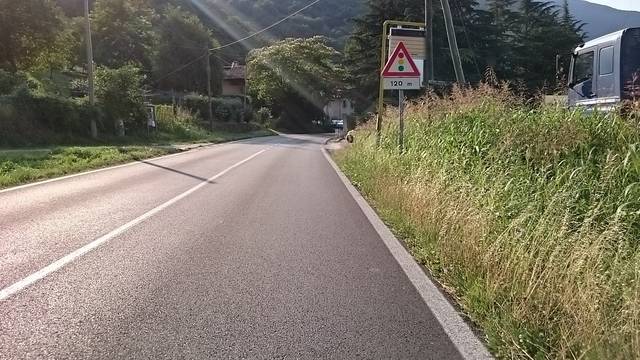
Region: Italy
Coordinates: 45.787, 11.719